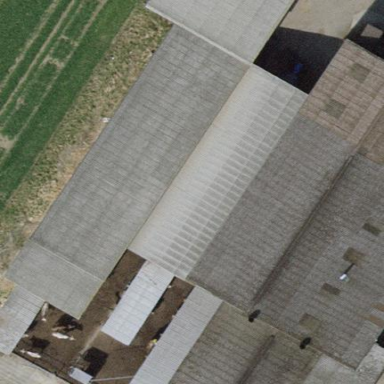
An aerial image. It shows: Farm auxiliary building.